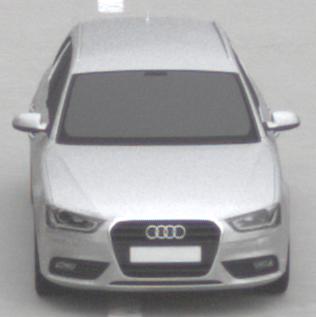
Make: Audi
Model: A4 Avant 1.8 TFSI
Detailed model: A4 (B8) Avant
Model produced from: 2012/02
Model produced until: 2015/04
Doors: 5
Color: white
Road condition: dry road
Daytime: midday
Contrast: low contrast